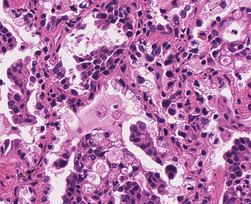
Tumor epithelial tissue: yes
Tumor-associated stroma tissue: yes
Normal tissue: no